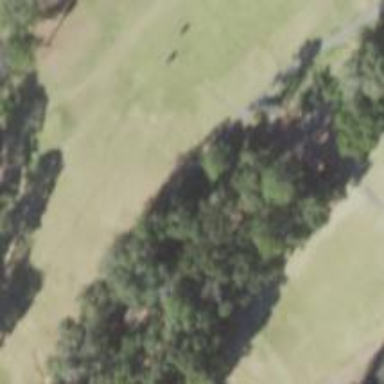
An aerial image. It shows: Golf cartpath that is also road path.